Field crop: maize
Growth stage: 1
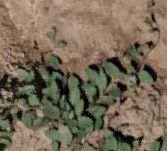
Species: convolvulus